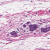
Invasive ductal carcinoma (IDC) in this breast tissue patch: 0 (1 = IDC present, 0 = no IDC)